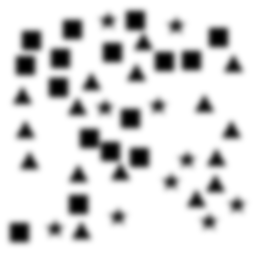
Squares: 16
Triangles: 16
Stars: 10
Total shapes: 42